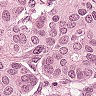
Metastatic tissue present: yes